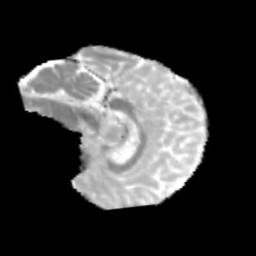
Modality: MD
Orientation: sagittal
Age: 12
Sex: male
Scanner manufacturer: siemens
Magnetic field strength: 3 T
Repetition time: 3.8 s
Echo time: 0.07 s